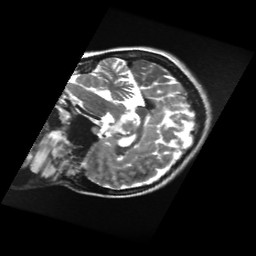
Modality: T2w
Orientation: sagittal
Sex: female
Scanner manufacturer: ge
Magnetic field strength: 3 T
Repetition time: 5 s
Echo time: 0.101 s